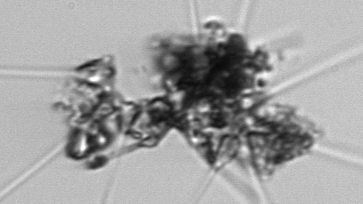
Label: Asterionellopsis_glacialis